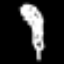
Label: leaf